Question: I want to create application UI as per image available below. Can anyone here please guide me how can I achieve this?

<URL>
Here data like 123 MB, 456MB are dynamic and will keep changing from application itself. So Ideally there should be 2 buttons and inside particular button we will need 2 images to show upload/download and 2 textview required to display bandwidth count.
But I could not figure that how this could be arrange together?
Regards,
Rajesh
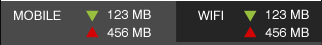
Answer: You can use multiple nested 'LinearLayouts'. Something like this:
'''
<LinearLayout android:orientation="horizontal"
android:layout_height="wrap_content"
android:layout_width="fill_parent">
<TextView android:text="MOBILE"
android:layout_height="wrap_content"
android:layout_width="0"
android:layout_weight="0.25" />
<LinearLayout android:orientation="vertical"
android:layout_height="wrap_content"
android:layout_width="0"
android:layout_weight="0.25">
<TextView android:text="123 MB"
android:drawableLeft="@drawable/arrow_down"
android:layout_height="wrap_content"
android:layout_width="fill_parent" />
<TextView android:text="456 MB"
android:drawableLeft="@drawable/arrow_up"
android:layout_height="wrap_content"
android:layout_width="fill_parent" />
</LinearLayout>
<TextView android:text="WIFI"
android:layout_height="wrap_content"
android:layout_width="0"
android:layout_weight="0.25" />
<LinearLayout android:orientation="vertical"
android:layout_height="wrap_content"
android:layout_width="0"
android:layout_weight="0.25">
<TextView android:text="123 MB"
android:drawableLeft="@drawable/arrow_down"
android:layout_height="wrap_content"
android:layout_width="fill_parent" />
<TextView android:text="456 MB"
android:drawableLeft="@drawable/arrow_up"
android:layout_height="wrap_content"
android:layout_width="fill_parent" />
</LinearLayout>
</LinearLayout>
'''
Any of the 'LinearLayout' can be set to 'clickable' and with 'onClickListener' you can register any action to it.